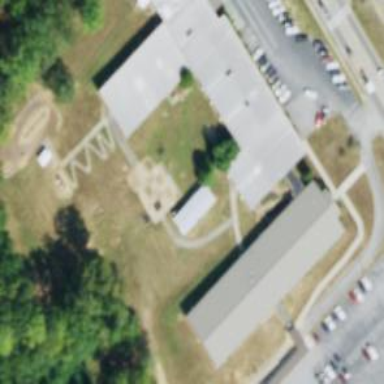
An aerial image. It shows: School.